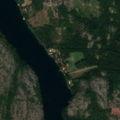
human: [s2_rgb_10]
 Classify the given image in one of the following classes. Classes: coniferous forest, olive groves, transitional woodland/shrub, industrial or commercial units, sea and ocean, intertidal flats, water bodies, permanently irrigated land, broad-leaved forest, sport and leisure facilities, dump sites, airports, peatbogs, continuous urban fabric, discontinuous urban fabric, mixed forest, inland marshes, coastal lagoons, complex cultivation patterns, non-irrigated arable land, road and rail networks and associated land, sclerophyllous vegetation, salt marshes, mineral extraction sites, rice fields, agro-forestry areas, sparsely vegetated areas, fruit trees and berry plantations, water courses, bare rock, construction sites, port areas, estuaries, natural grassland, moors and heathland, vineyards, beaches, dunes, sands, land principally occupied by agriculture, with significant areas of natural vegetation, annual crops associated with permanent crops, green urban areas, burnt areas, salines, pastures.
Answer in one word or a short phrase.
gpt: coniferous forest, mixed forest, bare rock, sea and ocean